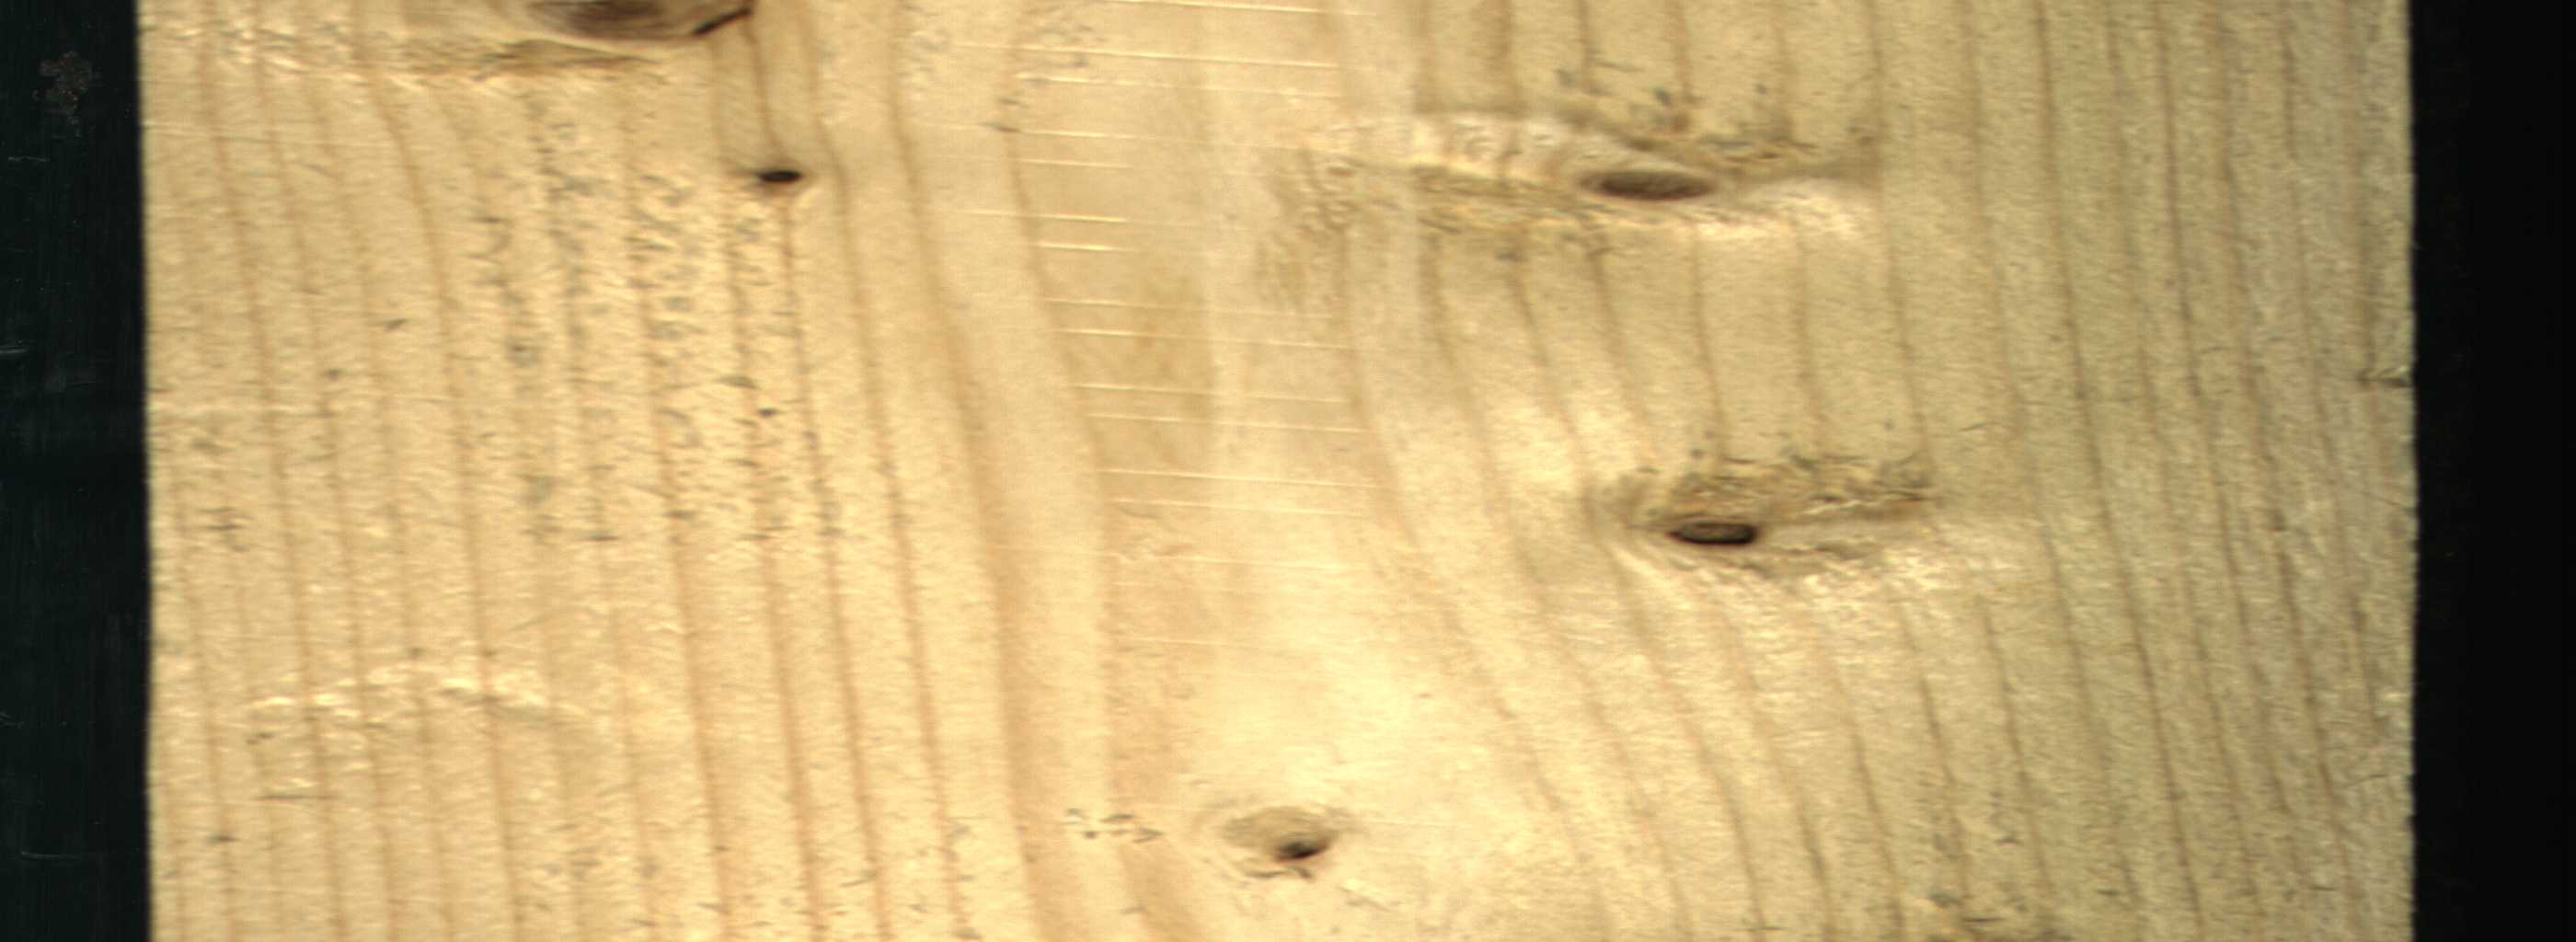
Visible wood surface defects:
Dead_Knot
Dead_Knot
Dead_Knot
Live_Knot
Live_Knot